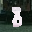
Label: 8